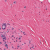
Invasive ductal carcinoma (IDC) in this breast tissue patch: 0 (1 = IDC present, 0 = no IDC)